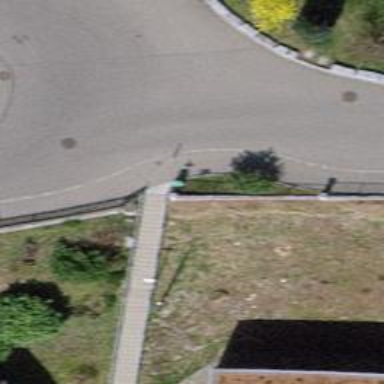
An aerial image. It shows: Set of steps on the road.